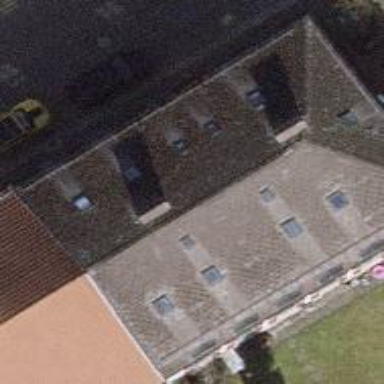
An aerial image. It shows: Apartments building with side-hipped roof shape.